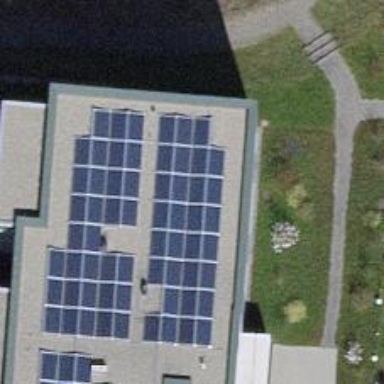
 consisting of solar photovoltaic panels."